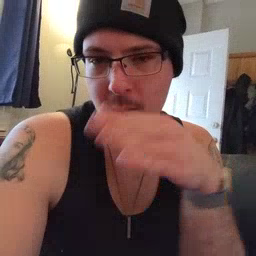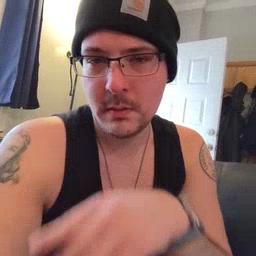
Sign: elephant